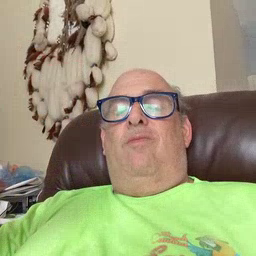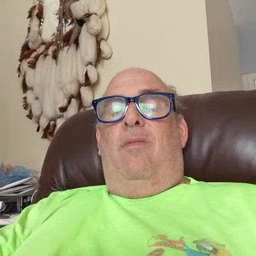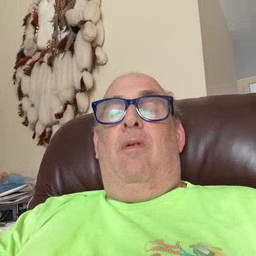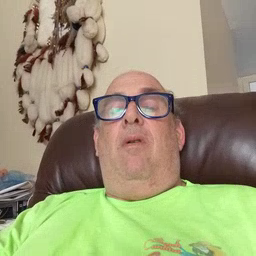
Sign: closet